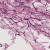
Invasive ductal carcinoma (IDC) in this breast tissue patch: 0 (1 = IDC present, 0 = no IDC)